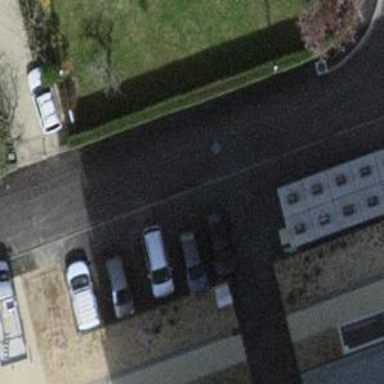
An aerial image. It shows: Residential road with asphalt surface and sidewalks on both sides.